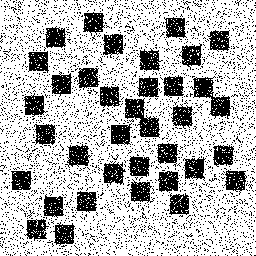
Squares: 36
Triangles: 0
Stars: 0
Total shapes: 36